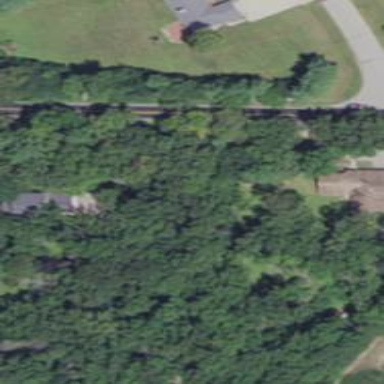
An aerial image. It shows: Driveway leading to service road.